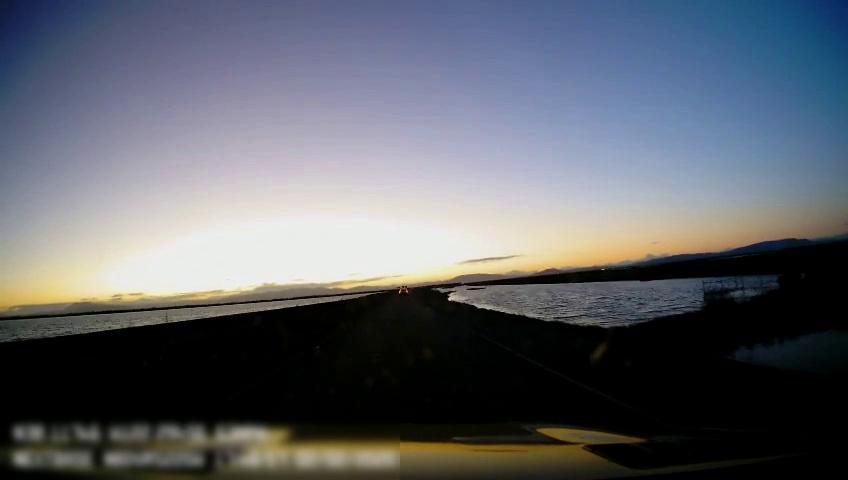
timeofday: Dusk/Dawn/Twilight
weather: Sunny
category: Drivable Space
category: Vehicles | Car
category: Lanes | Current Lane
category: Lanes | Current Lane